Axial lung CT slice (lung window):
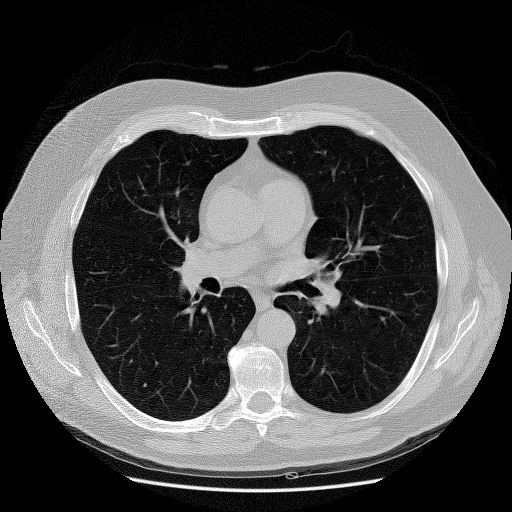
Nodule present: no